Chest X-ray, PA view. Patient: 22 years old, sex M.
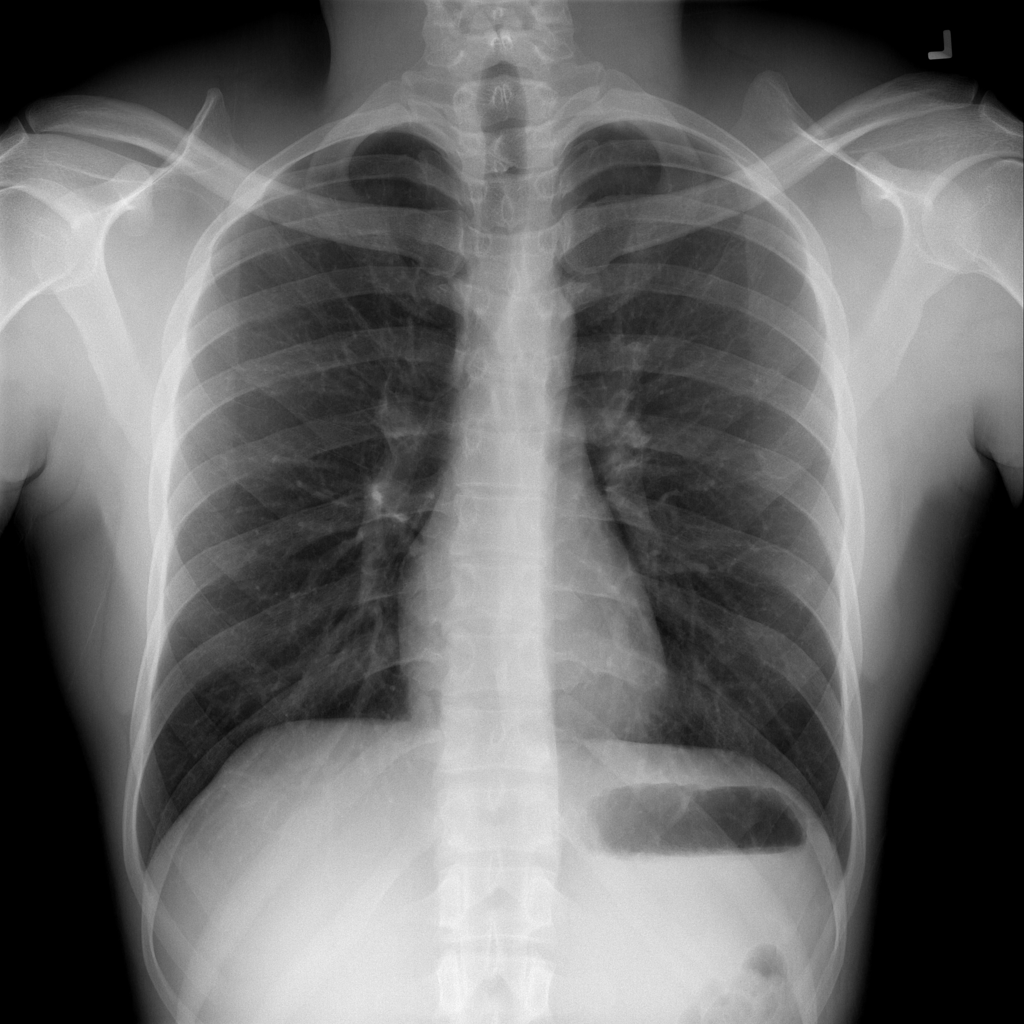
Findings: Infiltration